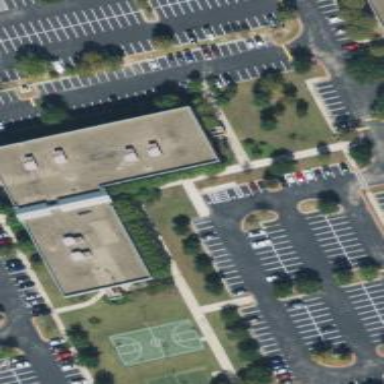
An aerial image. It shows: Office building.